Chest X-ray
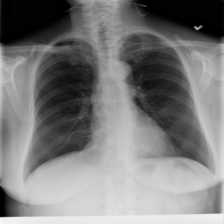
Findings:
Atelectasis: negative
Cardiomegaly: negative
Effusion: negative
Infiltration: negative
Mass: negative
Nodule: negative
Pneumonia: negative
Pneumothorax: negative
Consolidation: negative
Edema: negative
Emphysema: negative
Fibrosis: negative
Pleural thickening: negative
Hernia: negative